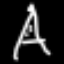
Label: The Eiffel Tower